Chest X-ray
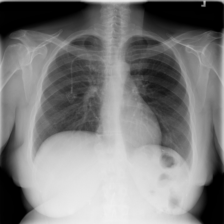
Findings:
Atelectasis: negative
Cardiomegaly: negative
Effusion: negative
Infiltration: negative
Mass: negative
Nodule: negative
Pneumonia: negative
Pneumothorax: negative
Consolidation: negative
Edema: negative
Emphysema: negative
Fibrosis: negative
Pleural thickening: negative
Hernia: negative